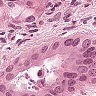
Metastatic tissue present: yes